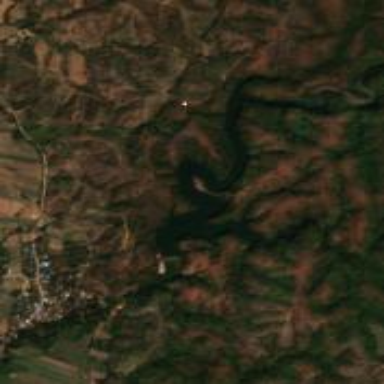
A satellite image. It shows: Beautiful river scene.